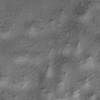
Label: not_dusty